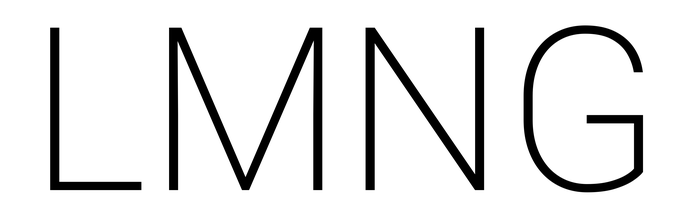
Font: Roboto_ExtraLight